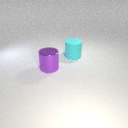
large cyan rubber cylinder behind large purple metal cylinder